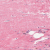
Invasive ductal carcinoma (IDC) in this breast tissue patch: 0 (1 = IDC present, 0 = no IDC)